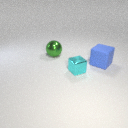
small cyan metal cube to the left of large blue rubber cube